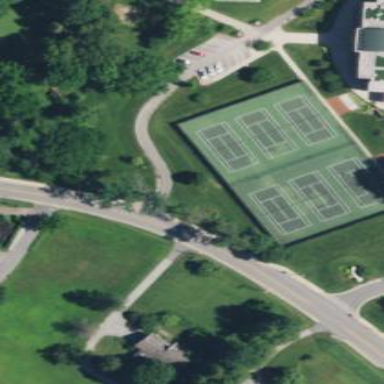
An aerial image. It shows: Tennis court on pitch designated for leisure land.